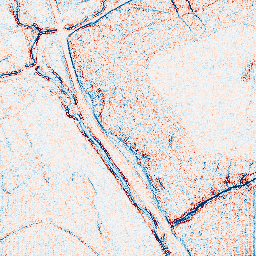
Category: edge_preserving
Decomposition family: anisotropic_diffusion
Decomposition parameters: iterations: 5
kappa: 30
gamma: 0.05
Upsampling method: fft_zeropad
Upsampling parameters: scale: 8
Upsampling scale: 8